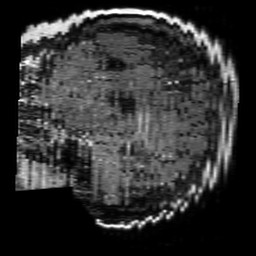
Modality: FLAIR
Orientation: sagittal
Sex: female
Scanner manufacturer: philips
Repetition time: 11 s
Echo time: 0.125 s